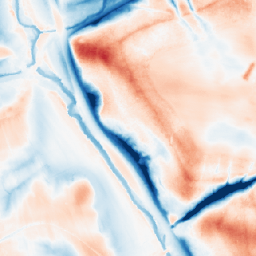
Category: edge_preserving
Decomposition family: guided
Decomposition parameters: radius: 16
eps: 0.1
Upsampling method: area
Upsampling parameters: scale: 4
Upsampling scale: 4